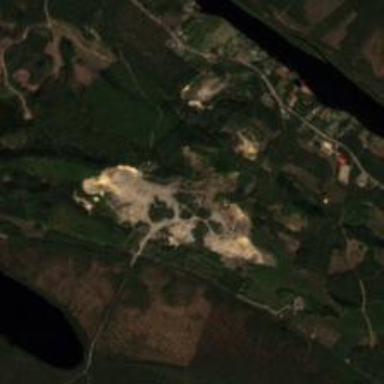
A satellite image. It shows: Quarry area.